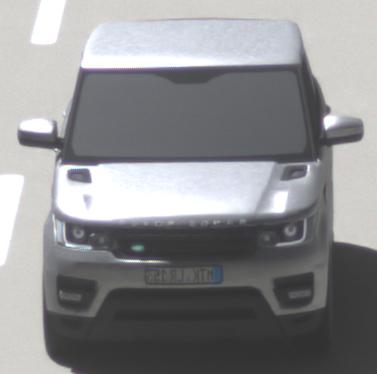
Make: Land Rover
Model: Range Rover Sport 5.0 V8 SC
Detailed model: Range Rover Sport (II)
Model produced from: 2013/09
Model produced until: 2015/07
Doors: 5
Color: white
Road condition: dry road
Daytime: midday
Contrast: medium contrast